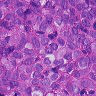
Metastatic tissue present: yes